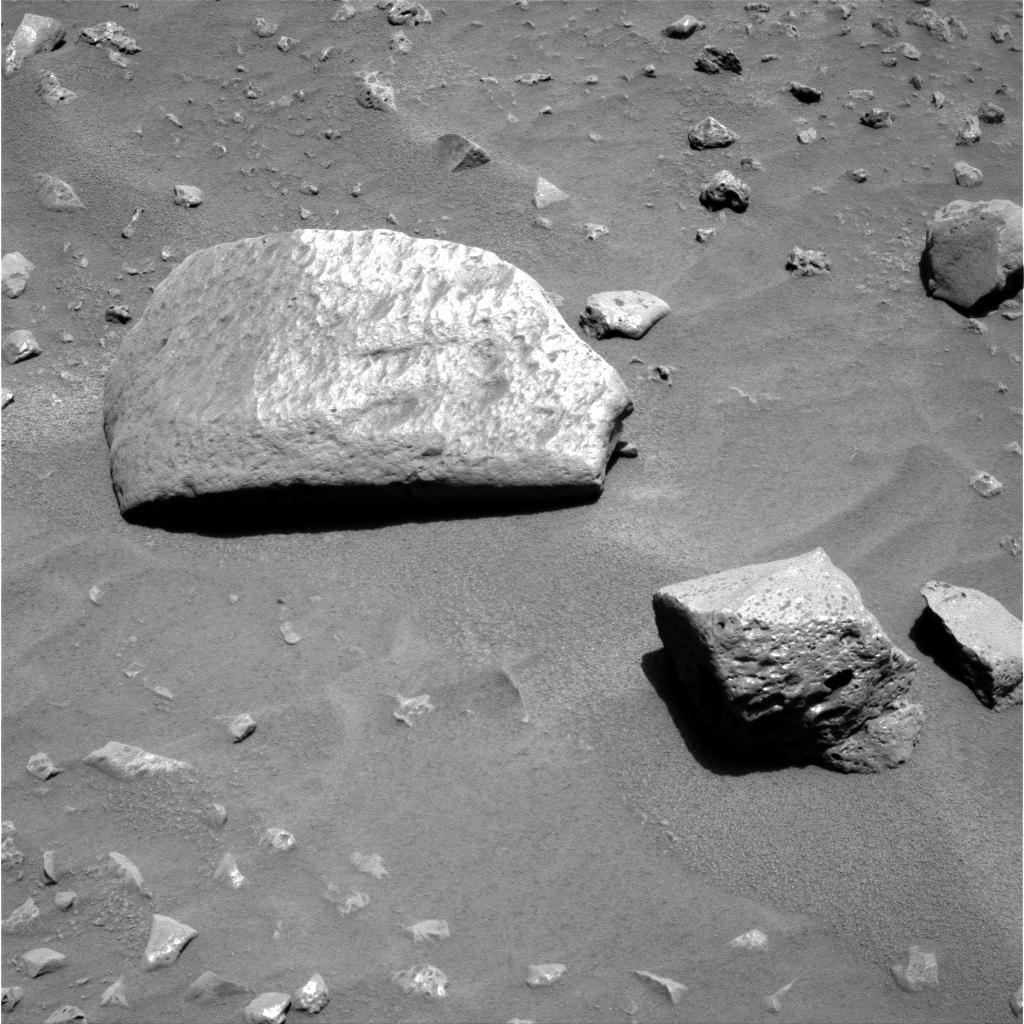
Terrain classes present: Bedrock, Gravel / Sand / Soil, Rock, Shadow